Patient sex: F
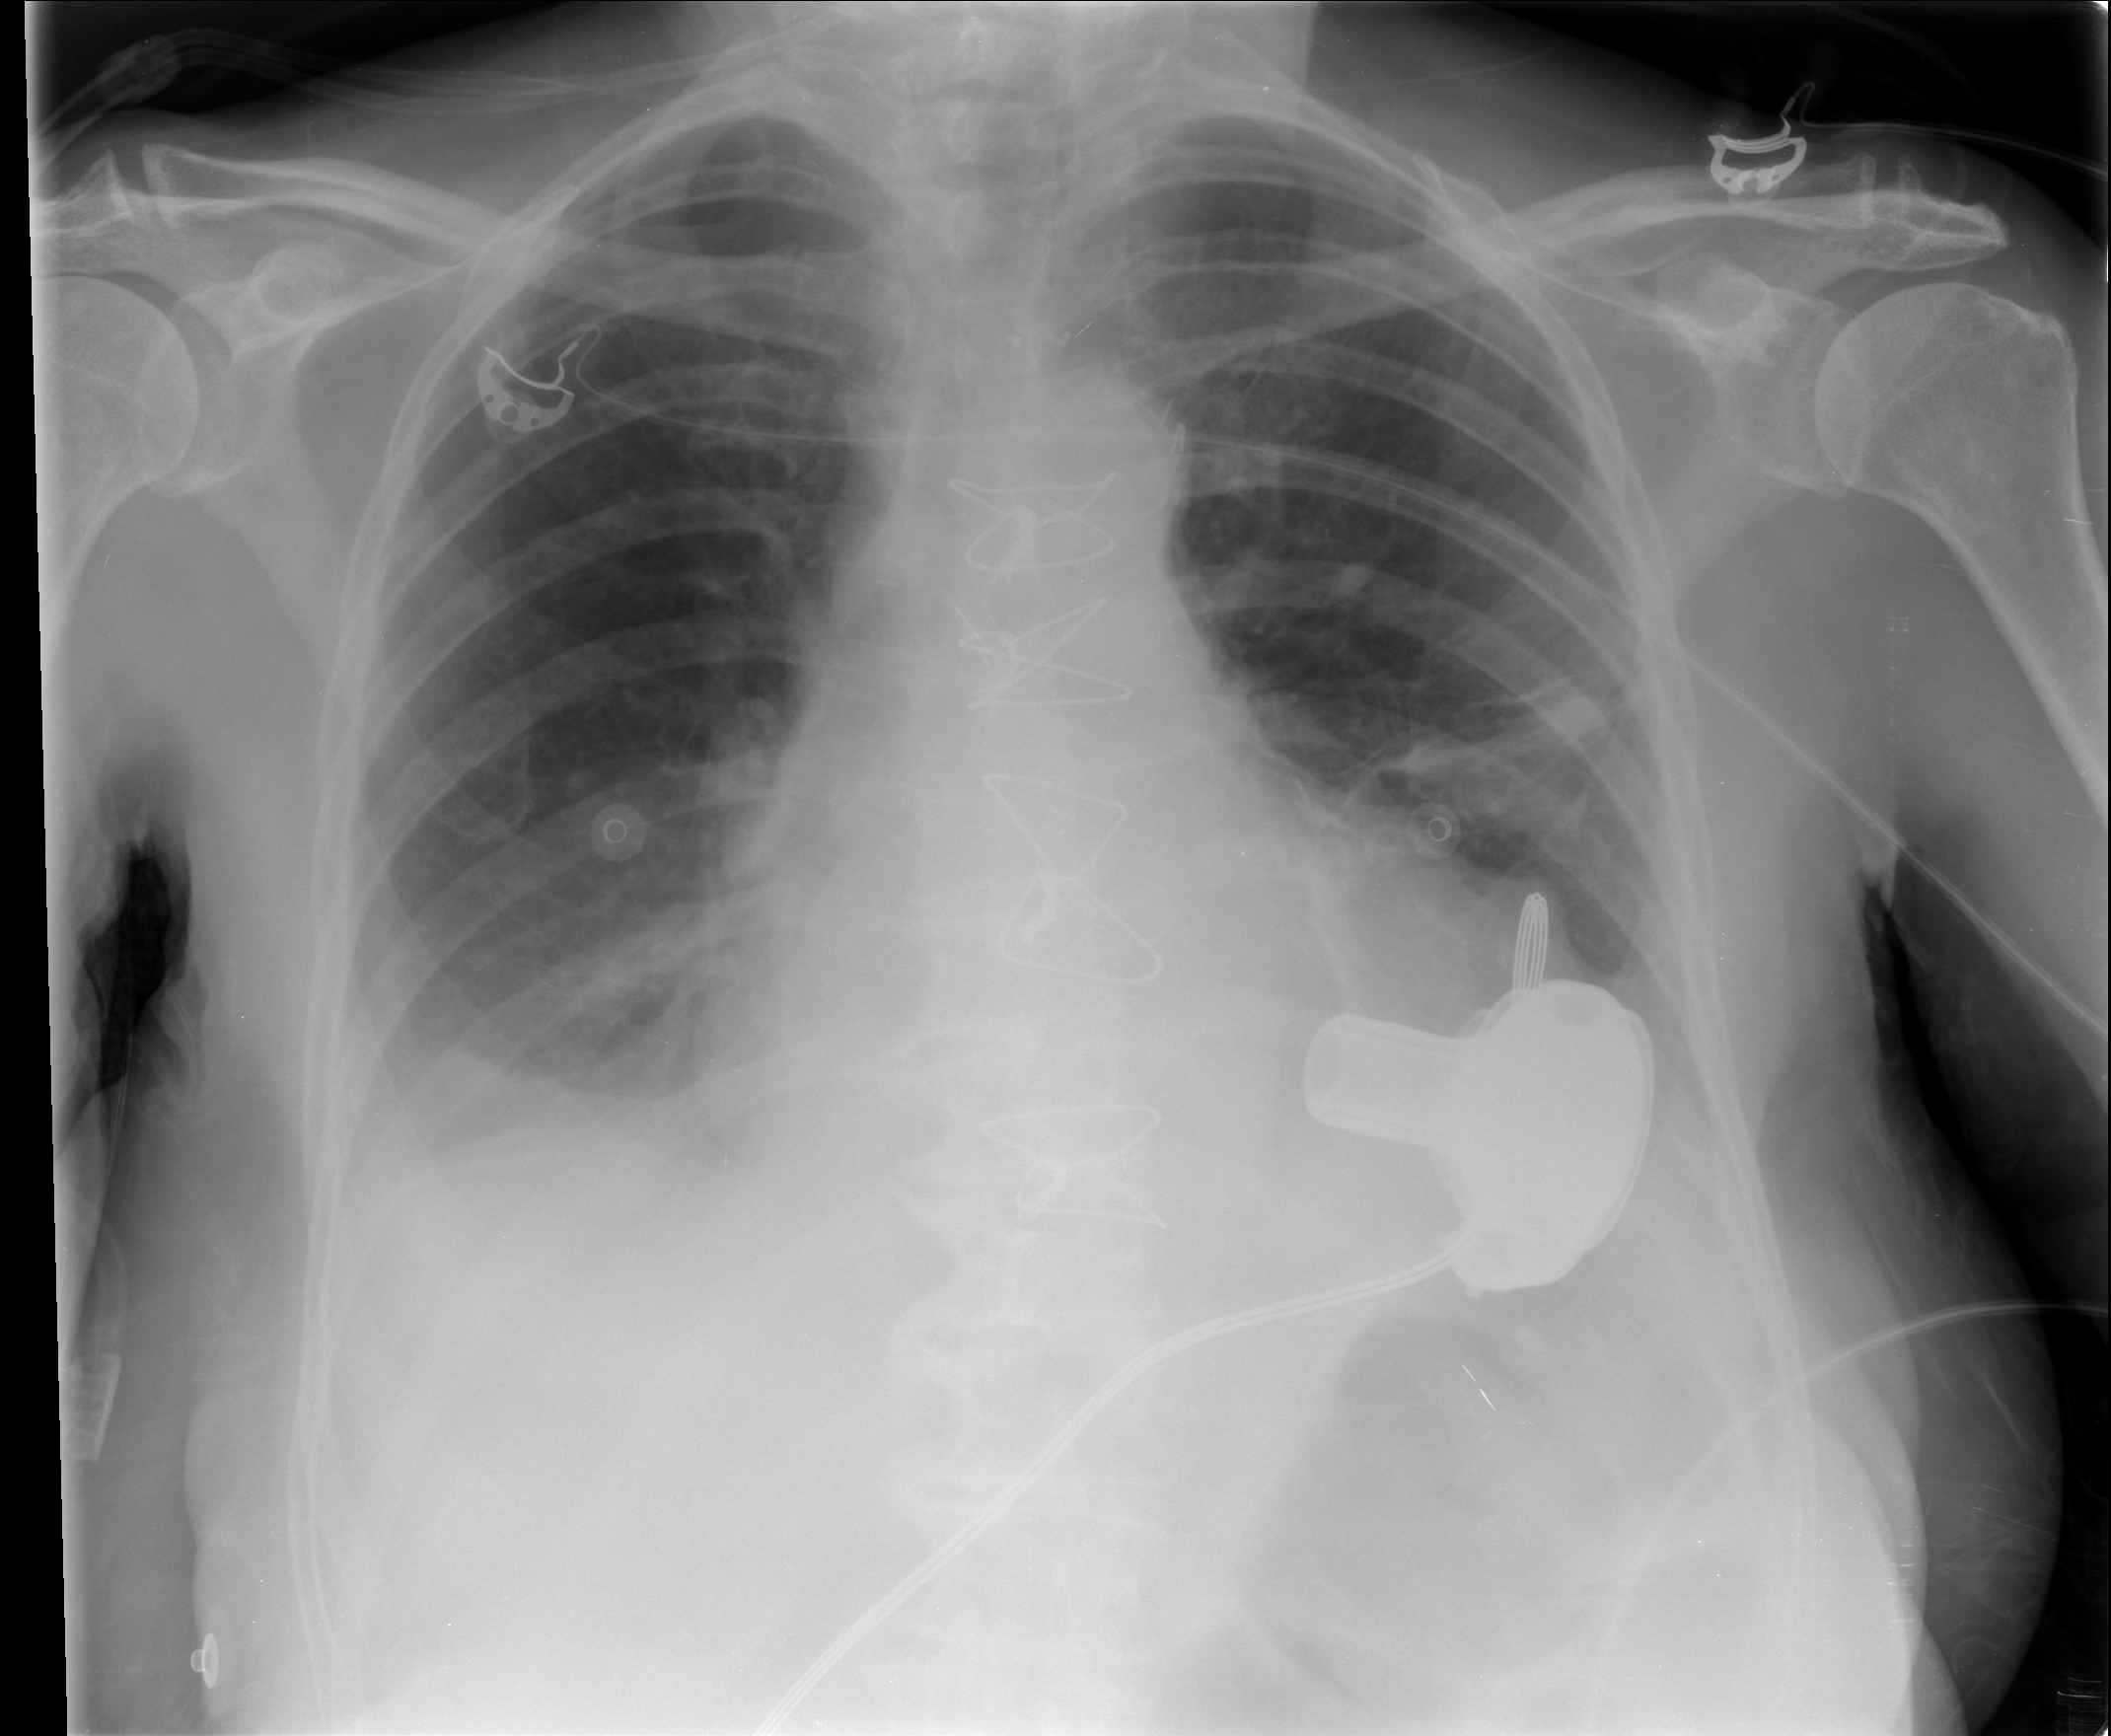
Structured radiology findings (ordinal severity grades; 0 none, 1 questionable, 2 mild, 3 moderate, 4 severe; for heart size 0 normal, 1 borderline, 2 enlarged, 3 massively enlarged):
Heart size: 2
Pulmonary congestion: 1
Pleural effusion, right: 3
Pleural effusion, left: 2
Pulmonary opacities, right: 0
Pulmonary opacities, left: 0
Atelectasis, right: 2
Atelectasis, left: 2